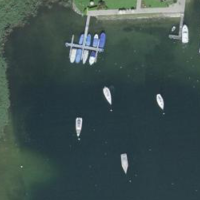
EUNIS habitat code: 14
Species observed at this site:
Certhia brachydactyla
Tachybaptus ruficollis
Corvus corone
Podiceps cristatus
Cyanistes caeruleus
Fulica atra
Anas platyrhynchos
Chloris chloris
Troglodytes troglodytes
Dendrocopos major
Passer domesticus
Fringilla coelebs
Buteo buteo
Sylvia atricapilla
Carduelis carduelis
Turdus merula
Chroicocephalus ridibundus
Columba palumbus
Phylloscopus collybita
Cygnus olor
Spatula clypeata
Parus major
Hirundo rustica
Milvus milvus
Pica pica
Phoenicurus ochruros
Sitta europaea
Columba livia
Motacilla alba